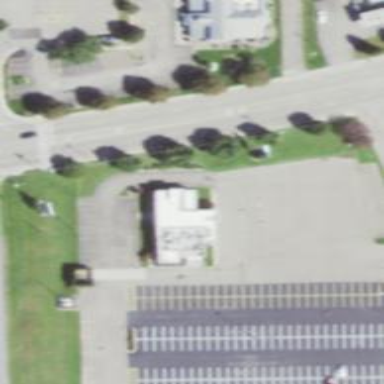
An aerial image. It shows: Parking space is available.